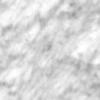
Label: no_change